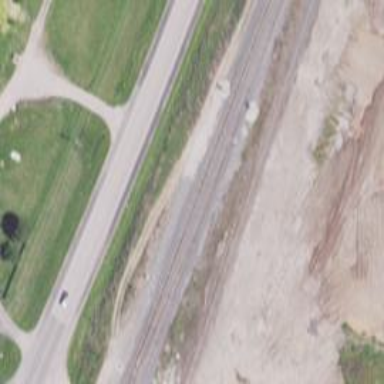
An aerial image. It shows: Railroad crossover.